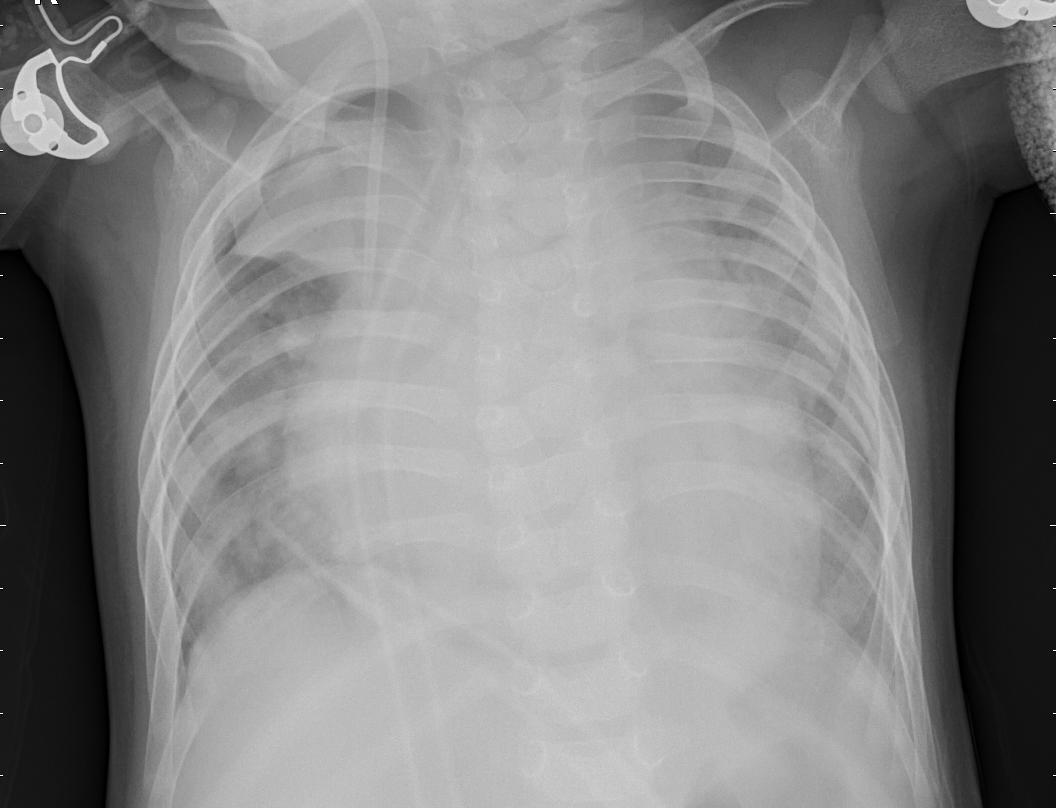
Diagnosis: PNEUMONIA